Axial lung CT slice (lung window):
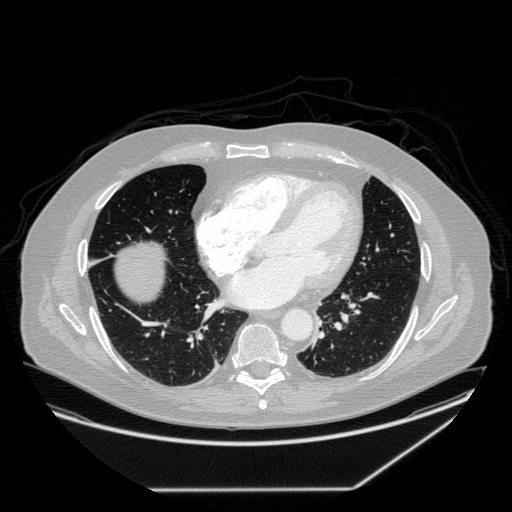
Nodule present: no